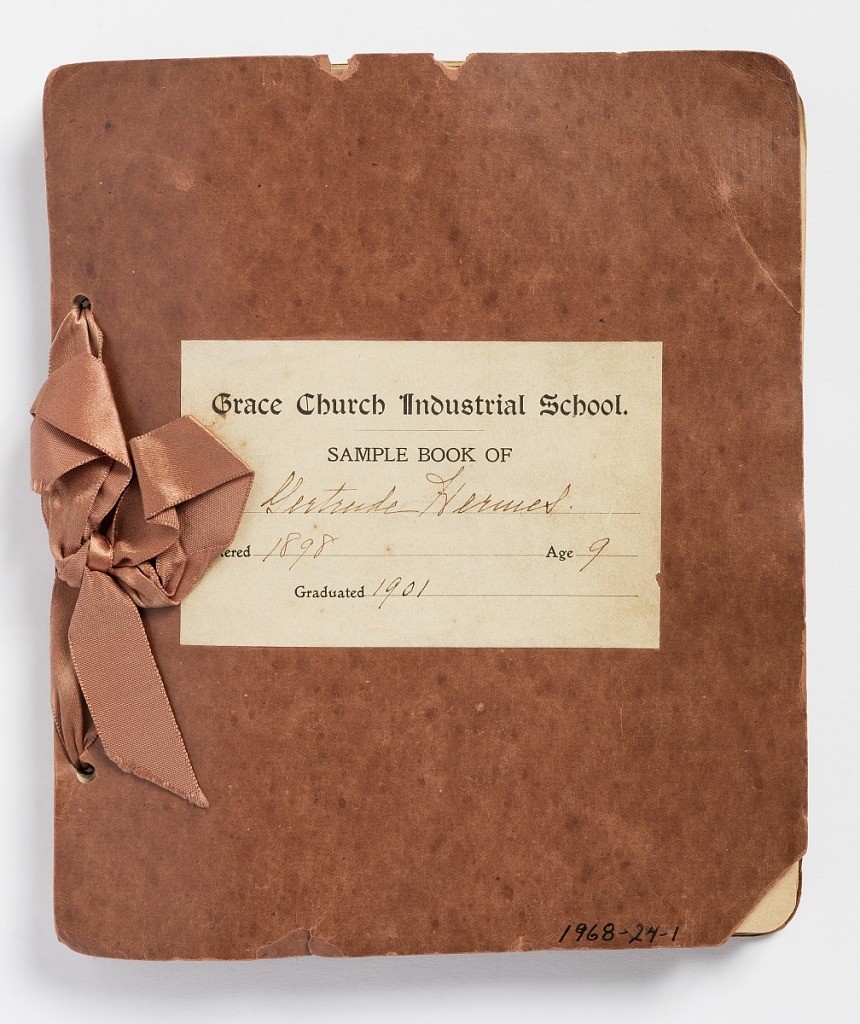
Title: Sewing instruction book
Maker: Gertrude Hermes
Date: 1901
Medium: paper, silk cotton, metal grommets
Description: Sewing sample book and certificate of completion.